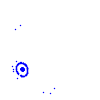
Particle: kaon